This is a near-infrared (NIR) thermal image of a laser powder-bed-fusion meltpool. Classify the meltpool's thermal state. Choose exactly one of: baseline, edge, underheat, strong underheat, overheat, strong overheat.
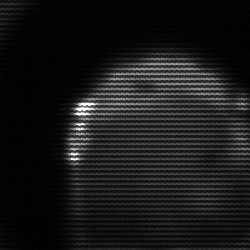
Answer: edge